Question: I am using Firebase Database to populate a recyclerview. and i'm facing problem in fetching data.
the error
> com.google.firebase.database.DatabaseException: Can't convert object of type java.lang.Long to type com.massino.pfeadelramzi.models.Meuble
my code:
'''
var mdatabase : DatabaseReference?=null
var listMeubles = mutableListOf<Meuble>()
override fun onCreate(savedInstanceState: Bundle?) {
super.onCreate(savedInstanceState)
setContentView(R.layout.activity_liste_meuble3_d)
mdatabase = FirebaseDatabase.getInstance().reference.child("Bureau")
mdatabase!!.addValueEventListener(object : ValueEventListener {
override fun onDataChange(snapshot: DataSnapshot) {
for (sna: DataSnapshot in snapshot.children){
val lis: Meuble? = sna.getValue(Meuble::class.java) //THE PROBLEME IS HERE
listMeubles.add(lis!!)
}
mon_recycler.setHasFixedSize(true)
mon_recycler.layoutManager = LinearLayoutManager(this@ListeMeuble3DActivity)
mon_recycler.adapter = MeubleAdapter(listMeubles.toTypedArray()){}
}
override fun onCancelled(error: DatabaseError) {
TODO("Not yet implemented")
}
})
}
'''
My data Class Meuble:
'''
data class Meuble(val imageResource: Int, val nom: String, val prix: Int,val stock:Int)
'''
my Firebase data (now i'm just trying to find a solution so i created just one child

Code to add data to Firebase
'''
button4.setOnClickListener{
var nomUI = spinner.selectedItem.toString()
var prixUI = textView2.text.toString().toInt()
var stockUI= textView3.text.toString().toInt()
var databaseref = firebaseDatabase.getReference(nomUI)
if ( nomUI != null || !TextUtils.isEmpty(prixUI.toString()) || !TextUtils.isEmpty(stockUI.toString())){
var meuble = Meuble(R.drawable.fauteuille2,nomUI,prixUI,stockUI)
databaseref.setValue(meuble)
}else {
Toast.makeText(this,"Remplissez la case manquante",Toast.LENGTH_LONG).show()
}
}
'''
Please help to solve this exception.
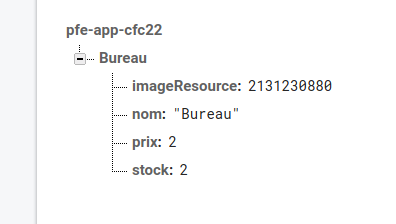
Answer: As Ticherhaz commented: since you only have the properties for one child nodes under '/Bureau', you should use loop over the child nodes in 'onDataChange'.
Right now your loop means that 'sna' points to each individual property, and that's why it fails. There is (for example) no way to parse the value of 'prix' into a '' object.
The code for when you have a single child is:
'''
mdatabase = FirebaseDatabase.getInstance().reference.child("Bureau")
mdatabase!!.addValueEventListener(object : ValueEventListener {
override fun onDataChange(snapshot: DataSnapshot) {
val lis: Meuble? = snapshot.getValue(Meuble::class.java)
listMeubles.add(lis!!)
mon_recycler.setHasFixedSize(true)
mon_recycler.layoutManager = LinearLayoutManager(this@ListeMeuble3DActivity)
mon_recycler.adapter = MeubleAdapter(listMeubles.toTypedArray()){}
}
override fun onCancelled(error: DatabaseError) {
TODO("Not yet implemented")
}
})
'''